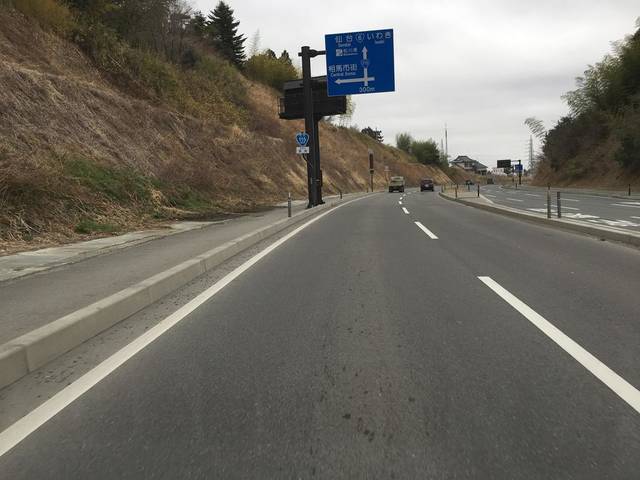
Region: Japan
Coordinates: 37.784, 140.9